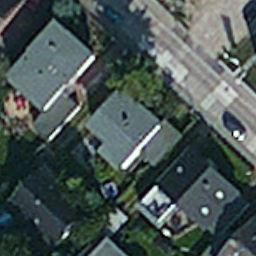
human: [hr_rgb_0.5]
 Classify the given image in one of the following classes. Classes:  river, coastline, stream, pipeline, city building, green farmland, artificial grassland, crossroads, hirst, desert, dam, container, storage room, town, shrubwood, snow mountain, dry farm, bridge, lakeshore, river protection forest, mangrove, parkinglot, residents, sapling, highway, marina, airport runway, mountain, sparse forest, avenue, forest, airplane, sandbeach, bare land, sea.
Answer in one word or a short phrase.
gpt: residents